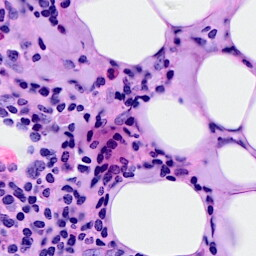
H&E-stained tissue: Breast